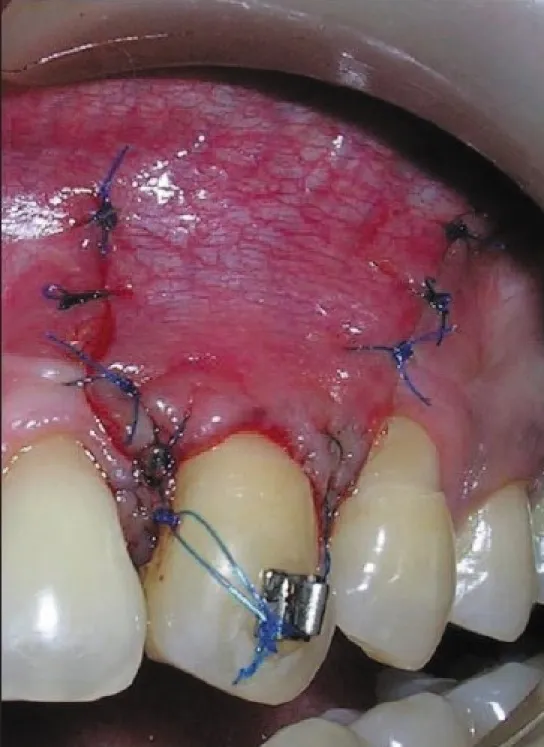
Stage 2 - Coronally advanced flap.
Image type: pathology (fish)